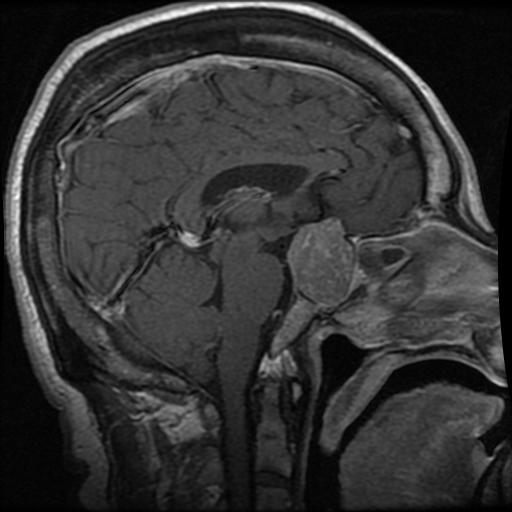
Label: pituitary